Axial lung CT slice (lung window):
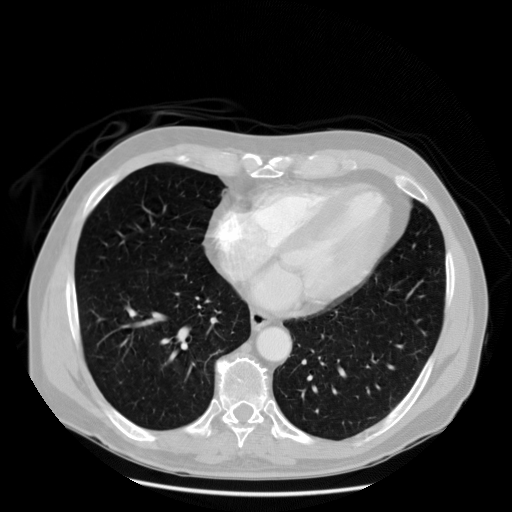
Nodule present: no